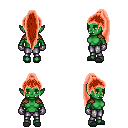
a pixel art fantasy rpg character, female body template, orc, green skin, leather shoulder armor, metal pants, red extra-long topknot hairstyle, metal gloves, gray slippers, four views (front, back, left, right), 2x2 character sprite sheet, small pixel art, hard edges, no anti-aliasing